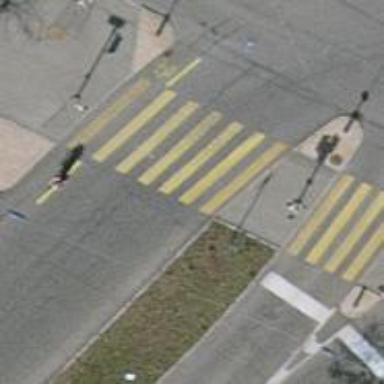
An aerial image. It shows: Tertiary road with asphalt surface and trolley wires.